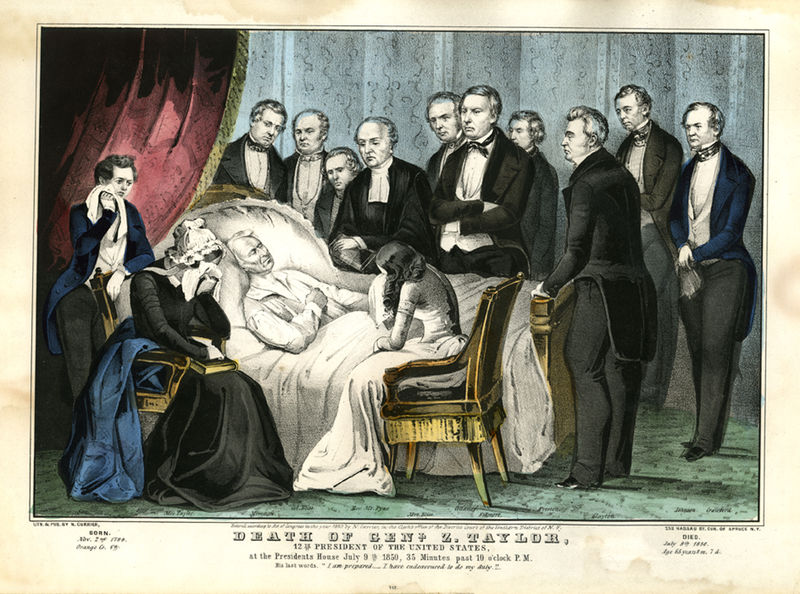
Titel: Death of General Z. Taylor
Künstler: Nathaniel Currier
Standort: Amherst (Massachusetts, USA)
Institution: Mead Art Museum, Amherst College
Schlagwörter: frauen, männer, zimmer, tod, trauer, sessel, blue, chair, curtain, men, people, red, women, black, chairs, group, group portrait, woman, bed, bett, sad, man, girl, death, drapes, old man, died, tragedy, hospital, deathbed, ill, mourning, weeping, dying, crying, sadness, black suit, tux, illness, cry, whipping, weep, coma, hhh, fgjvj, xchcxh, xhchchf, fjfjfj, death of bert z. taylor, weepings, dr. taylor